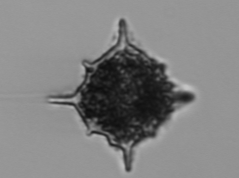
Label: Dictyocha